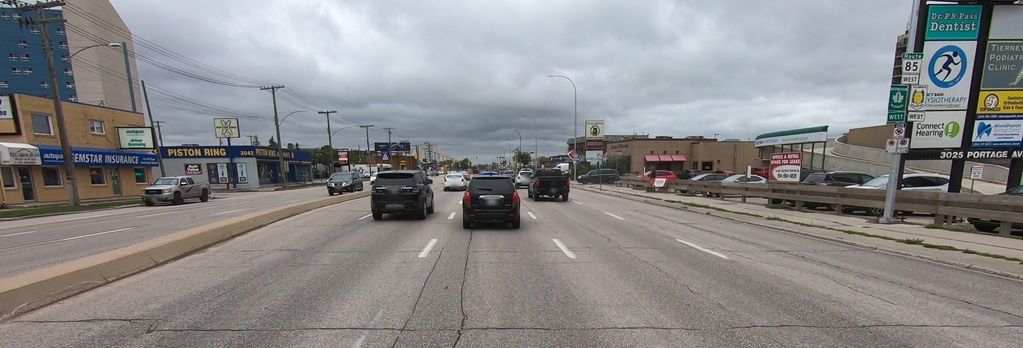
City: winnipeg